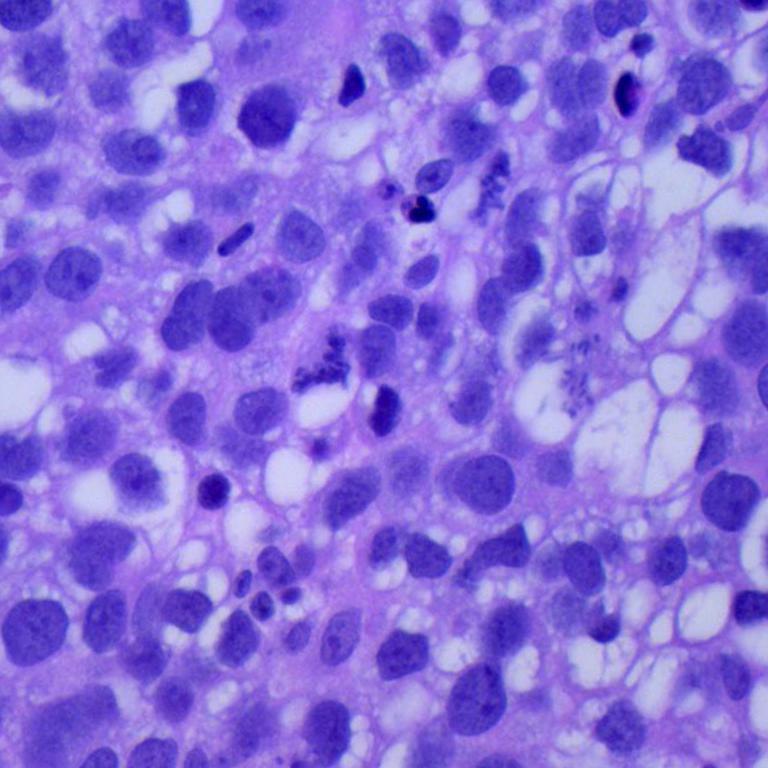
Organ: lung
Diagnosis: squamous carcinomas